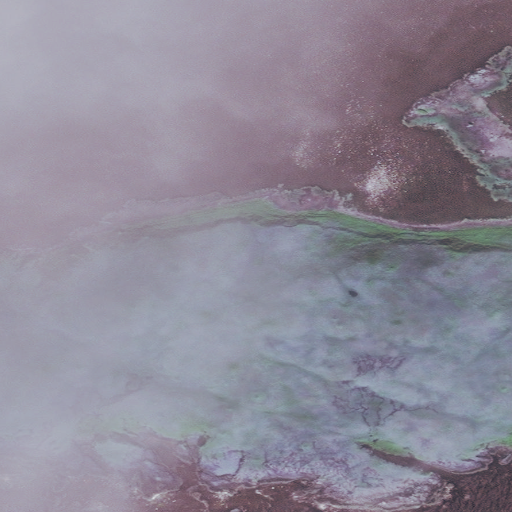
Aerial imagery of island in Alaska named Uzamkum-tanasuu containing only unknown